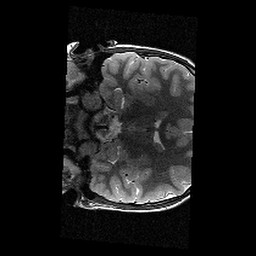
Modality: T2w
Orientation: coronal
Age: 9
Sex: female
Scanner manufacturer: siemens
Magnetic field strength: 3 T
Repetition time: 9.23 s
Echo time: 0.067 s